Question: I installed a plugin on my website that handles single sign-on to Access Control Services (ACS). As part of the setup, there is a space to enter "X509 certificate thumbprint (used for issuer URL token signing) - The token signing certificate thumbprint". What am I supposed to enter in there?

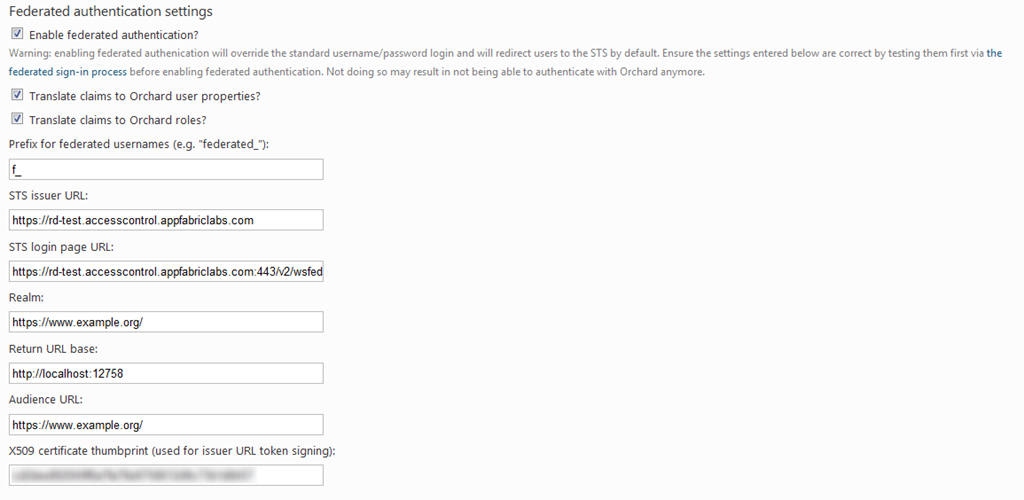
Answer: The certificate thumbprint is a hash of the public key of the certificate (<URL>.
With openssl:
'''
openssl x509 -in CERTIFICATE_FILE -fingerprint -noout
'''